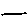
Label: line